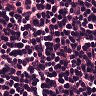
Metastatic tissue present: no